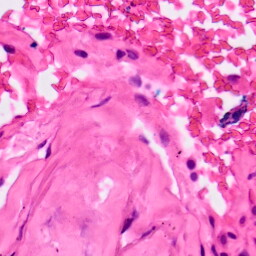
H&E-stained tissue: Lung